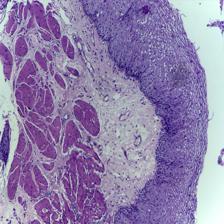
Diagnosis: Normal